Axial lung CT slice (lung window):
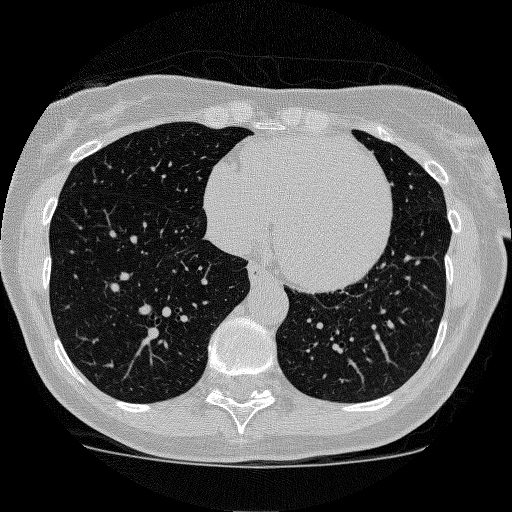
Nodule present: no